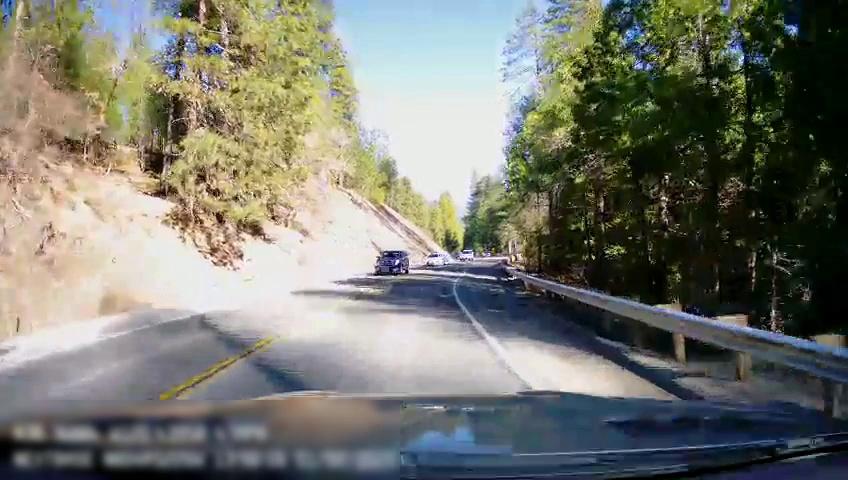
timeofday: Day
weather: Sunny
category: Drivable Space
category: Vehicles | SUV
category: Vehicles | Car
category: Vehicles | SUV
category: Lanes | Alternate Lane
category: Lanes | Opposite Lane
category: Lanes | Current Lane
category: Lanes | Opposite Lane